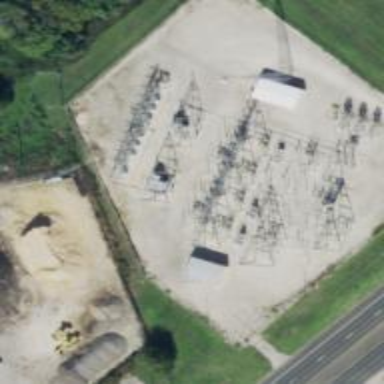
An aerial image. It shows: Switch for power supply.